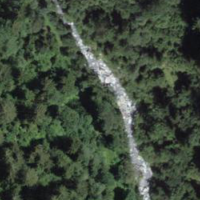
EUNIS habitat code: 43
Species observed at this site:
Petasites albus
Filipendula ulmaria